Group 1:
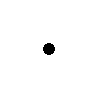
Group 2:
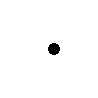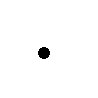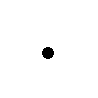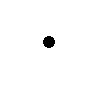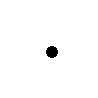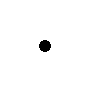
Rule separating the two groups: Centred vs. not.
Concepts: center
Author: Leo Crabbe